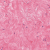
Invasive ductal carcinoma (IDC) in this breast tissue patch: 0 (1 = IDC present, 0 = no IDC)